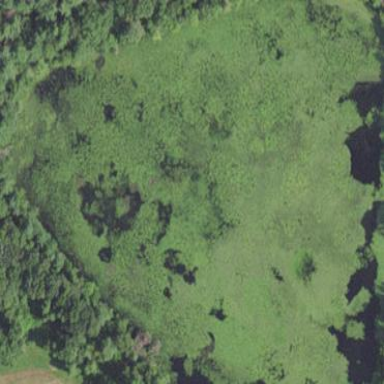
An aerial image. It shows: Peaceful pond surrounded by nature.